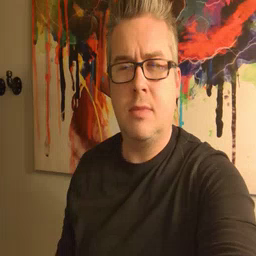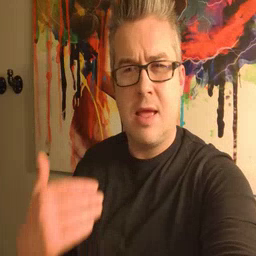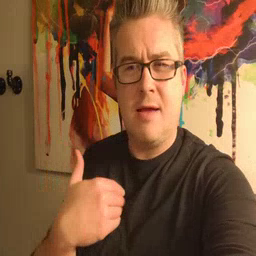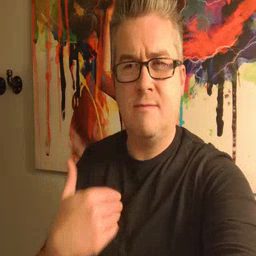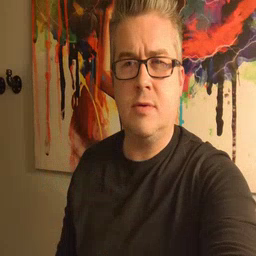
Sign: have